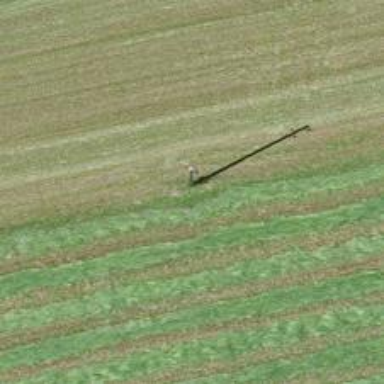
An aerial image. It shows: Utility pole as the man-made structure.